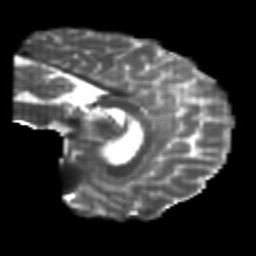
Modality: T2w
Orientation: sagittal
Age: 23
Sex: male
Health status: healthy
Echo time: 0.074 s